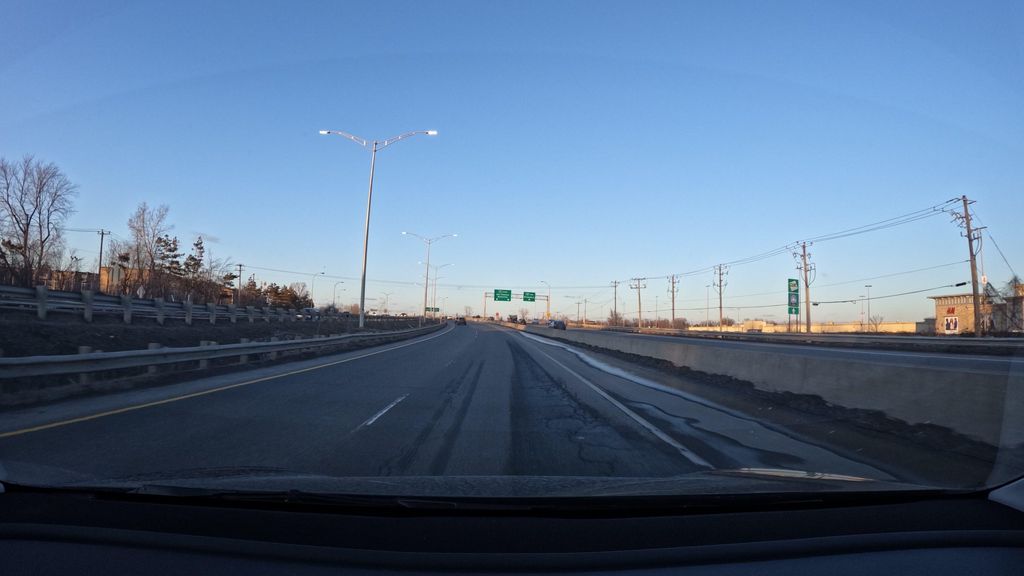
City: montreal